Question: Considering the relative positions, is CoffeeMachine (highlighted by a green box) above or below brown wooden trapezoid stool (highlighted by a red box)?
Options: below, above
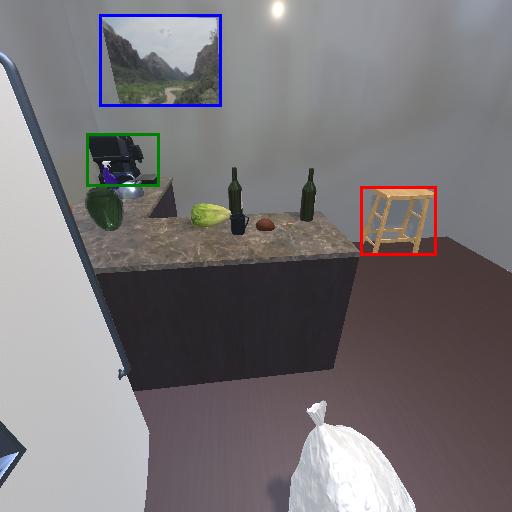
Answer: below